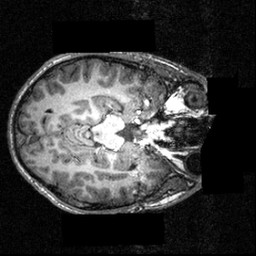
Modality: T1w
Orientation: axial
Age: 16
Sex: male
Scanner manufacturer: siemens
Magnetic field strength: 3.951 T
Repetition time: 1.5 s
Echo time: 0.00335 s